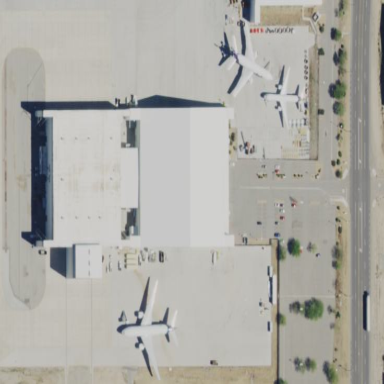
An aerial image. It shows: Hangar located at airport.